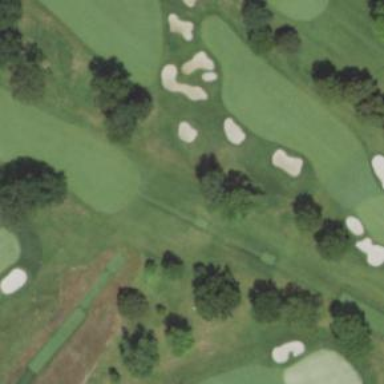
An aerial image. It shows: Grassy area designated as golf fairway.